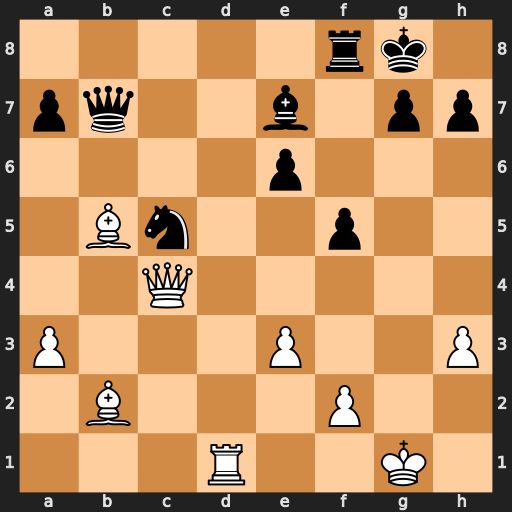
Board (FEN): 5rk1/pq2b1pp/4p3/1Bn2p2/2Q5/P3P2P/1B3P2/3R2K1
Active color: w
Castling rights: -
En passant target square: -
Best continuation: Rd7 Nxd7 Qxe6+ Kh8 Qxe7